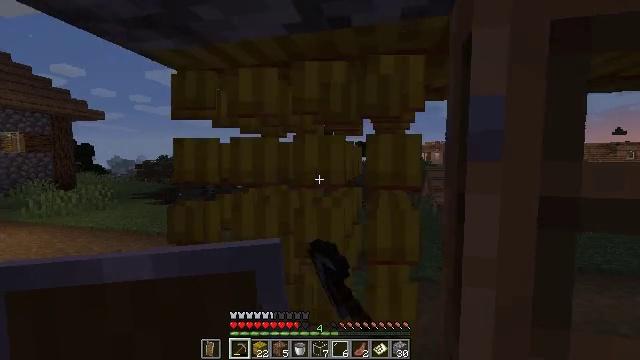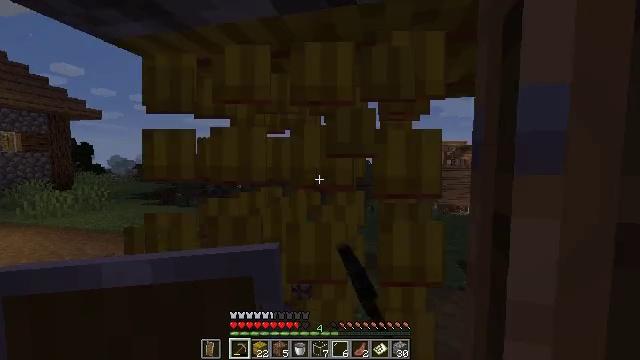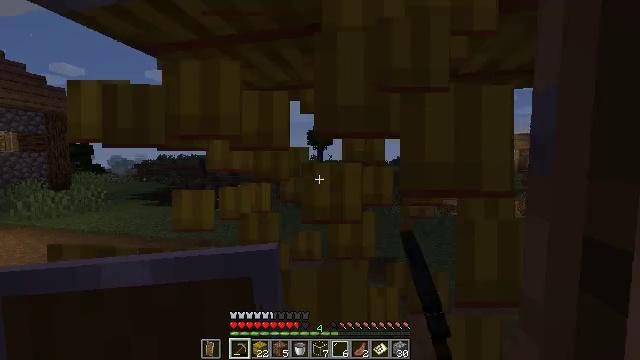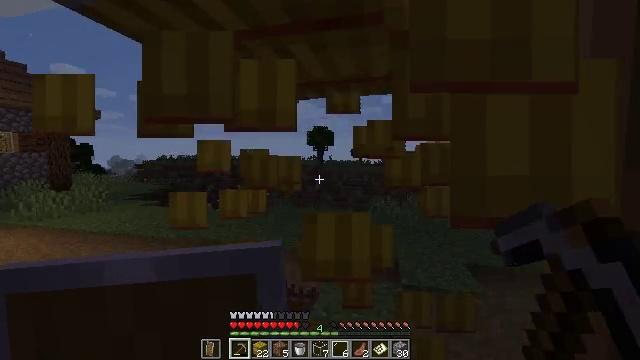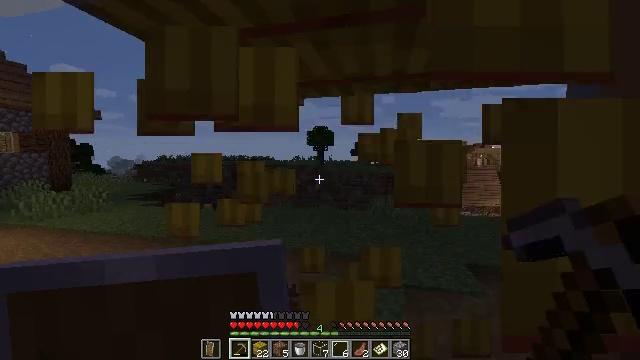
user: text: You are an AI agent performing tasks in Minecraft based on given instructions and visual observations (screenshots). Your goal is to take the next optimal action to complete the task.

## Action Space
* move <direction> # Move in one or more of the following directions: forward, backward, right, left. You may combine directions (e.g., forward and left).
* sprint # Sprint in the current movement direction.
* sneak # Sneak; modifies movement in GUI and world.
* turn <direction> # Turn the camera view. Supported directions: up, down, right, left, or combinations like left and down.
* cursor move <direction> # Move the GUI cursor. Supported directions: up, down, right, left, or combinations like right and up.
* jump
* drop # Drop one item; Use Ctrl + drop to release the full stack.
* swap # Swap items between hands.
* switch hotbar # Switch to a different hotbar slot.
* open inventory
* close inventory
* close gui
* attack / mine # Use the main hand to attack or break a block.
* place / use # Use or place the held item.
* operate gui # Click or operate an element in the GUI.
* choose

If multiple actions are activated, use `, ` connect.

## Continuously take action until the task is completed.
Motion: motion action
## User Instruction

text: Break the hay block to collect it.
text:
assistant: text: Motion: move forward, attack / mine
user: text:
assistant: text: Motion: attack / mine
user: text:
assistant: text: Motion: attack / mine
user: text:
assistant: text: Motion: attack / mine
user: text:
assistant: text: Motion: attack / mine